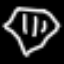
Label: diamond